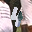
Label: 4